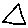
Label: triangle